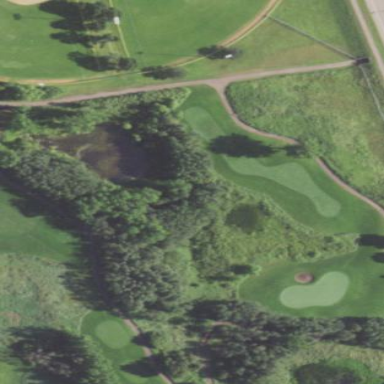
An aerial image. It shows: Grassy area designated as golf tee.